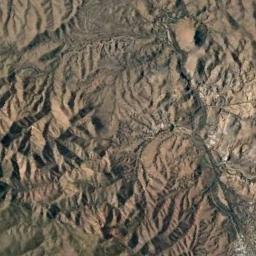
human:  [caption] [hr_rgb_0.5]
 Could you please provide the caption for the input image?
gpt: The mountains are winding and undulating .

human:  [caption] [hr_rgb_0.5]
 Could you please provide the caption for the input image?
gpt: The mountain is full of yellow soil .

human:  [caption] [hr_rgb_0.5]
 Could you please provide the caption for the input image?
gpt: The folded mountain consists of a number of ridges and valleys and its rocks are brown .

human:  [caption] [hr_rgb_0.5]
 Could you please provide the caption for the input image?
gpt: Half of the area on this mountain is covered by vegetation .

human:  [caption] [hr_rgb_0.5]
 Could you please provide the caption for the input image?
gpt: There are many ravines on the brown mountain .